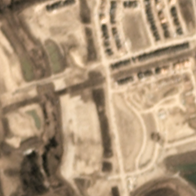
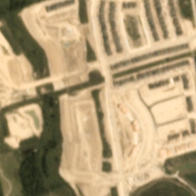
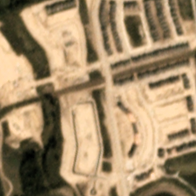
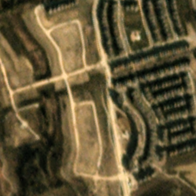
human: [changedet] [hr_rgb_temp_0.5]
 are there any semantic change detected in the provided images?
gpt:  many lush tress appeared on the right side .

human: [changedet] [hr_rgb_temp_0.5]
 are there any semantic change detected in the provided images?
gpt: vegetation appeared on the original bareland .

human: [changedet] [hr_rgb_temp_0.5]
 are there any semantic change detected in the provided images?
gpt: an intersecting road is built and trees appeared on the bareland .

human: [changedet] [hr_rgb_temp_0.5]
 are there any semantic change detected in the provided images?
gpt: the trees replaced the original bareland .

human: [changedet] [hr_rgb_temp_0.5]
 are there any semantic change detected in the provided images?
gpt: several intersecting roads and trees appeared in the scene .